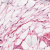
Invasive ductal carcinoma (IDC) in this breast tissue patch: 0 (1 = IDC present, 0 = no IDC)